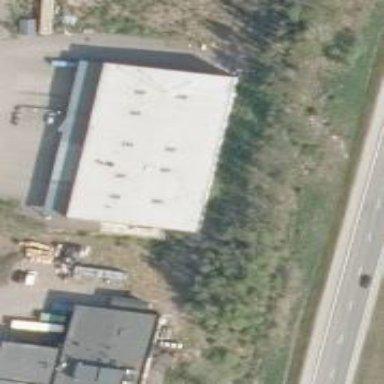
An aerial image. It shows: Industrial building.